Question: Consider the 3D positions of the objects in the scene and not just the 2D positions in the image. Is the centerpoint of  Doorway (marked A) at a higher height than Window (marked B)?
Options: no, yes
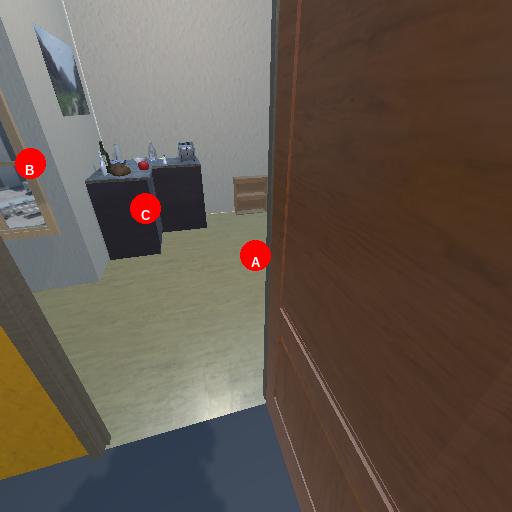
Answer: no